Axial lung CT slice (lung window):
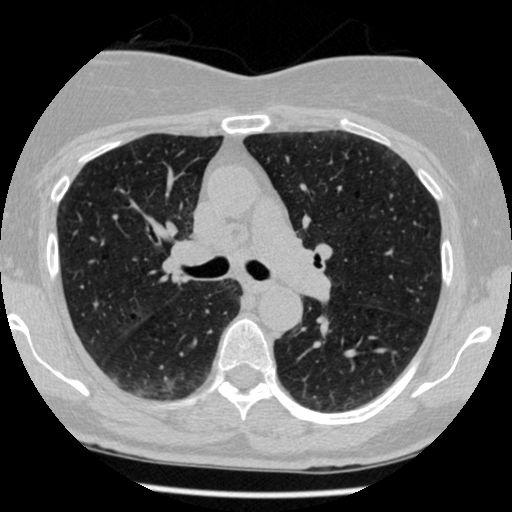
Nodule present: no